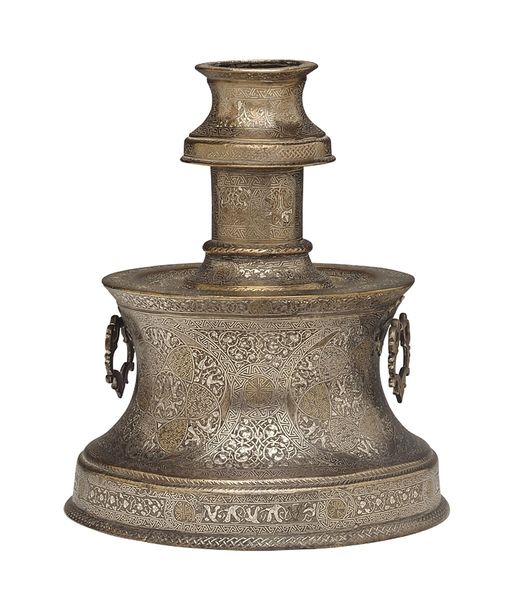
Standort: Hamburg
Institution: Museum für Kunst und Gewerbe Hamburg
Schlagwörter: vogel, silber, gold, ornamente, leuchter, bronze, kerzenhalter, kerzenleuchter, tauschiert, vögel, kerzenständer, flambeau